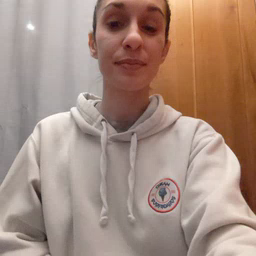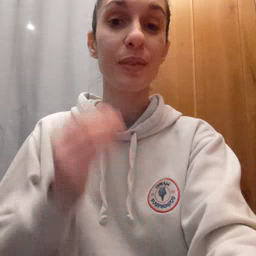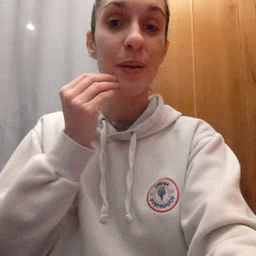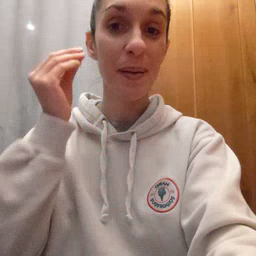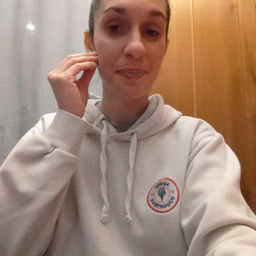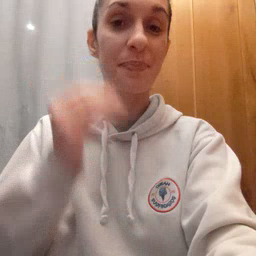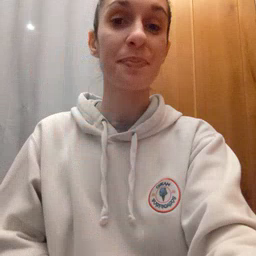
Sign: home